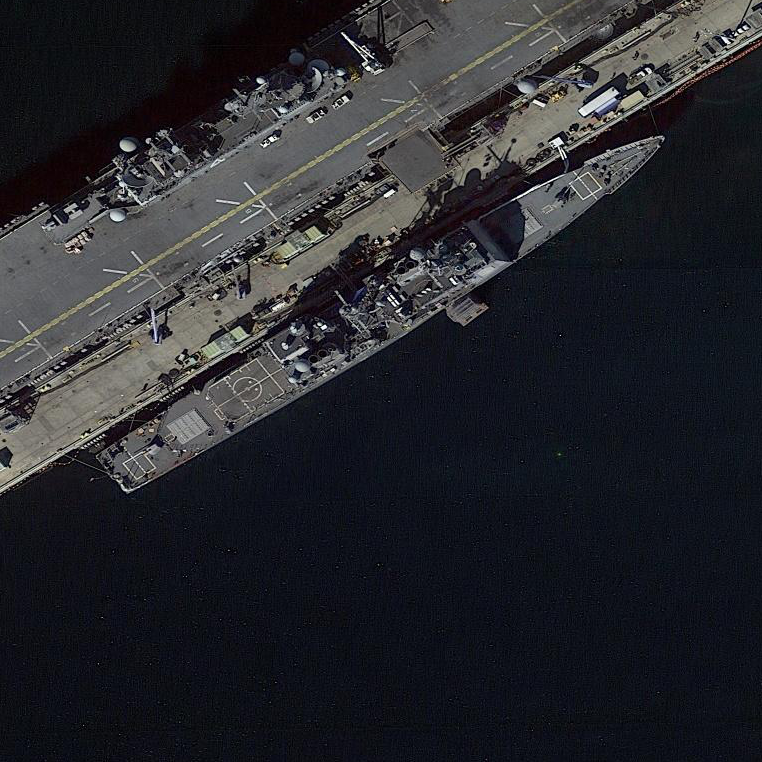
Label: cruiser